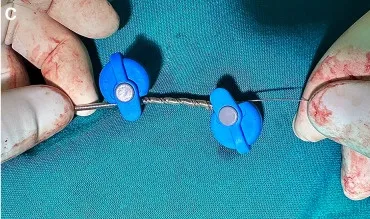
Preparing the lead for extraction. (C, D) A One-Tie compression coil is wound around the lead to bind the Liberator stylet to the body of the lead.
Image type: medical_photograph (other_medical_photograph)